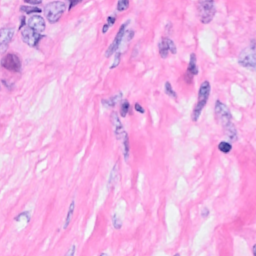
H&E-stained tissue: Breast